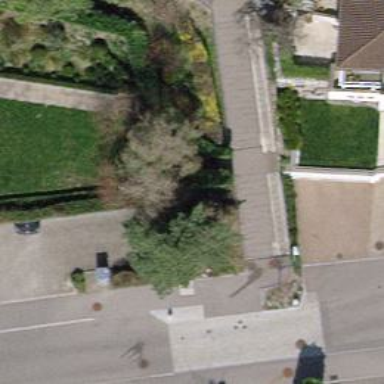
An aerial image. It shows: Asphalt road with steps and ramp.